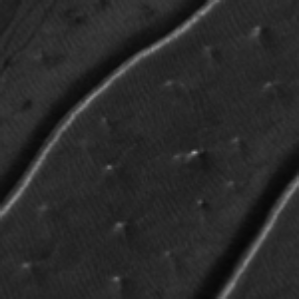
Label: frost